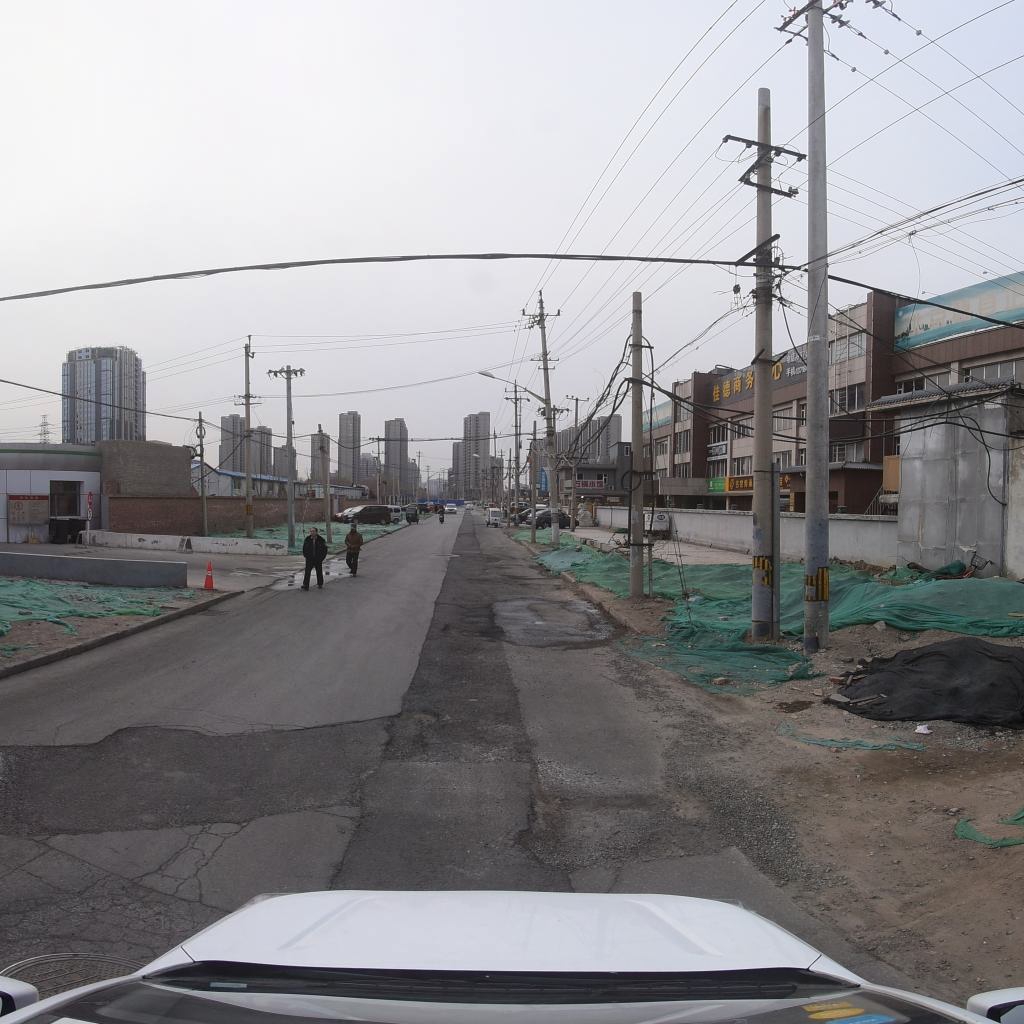
Region: Fengtai
Road damage annotations: manhole cover, transverse crack, pothole, alligator crack, pothole, manhole cover